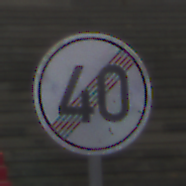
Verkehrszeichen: EndeGeschwindigkeit40
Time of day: Midday
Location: Outdoor (Urban)
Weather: Overcast
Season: NotSpecified
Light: Natural